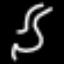
Label: squiggle